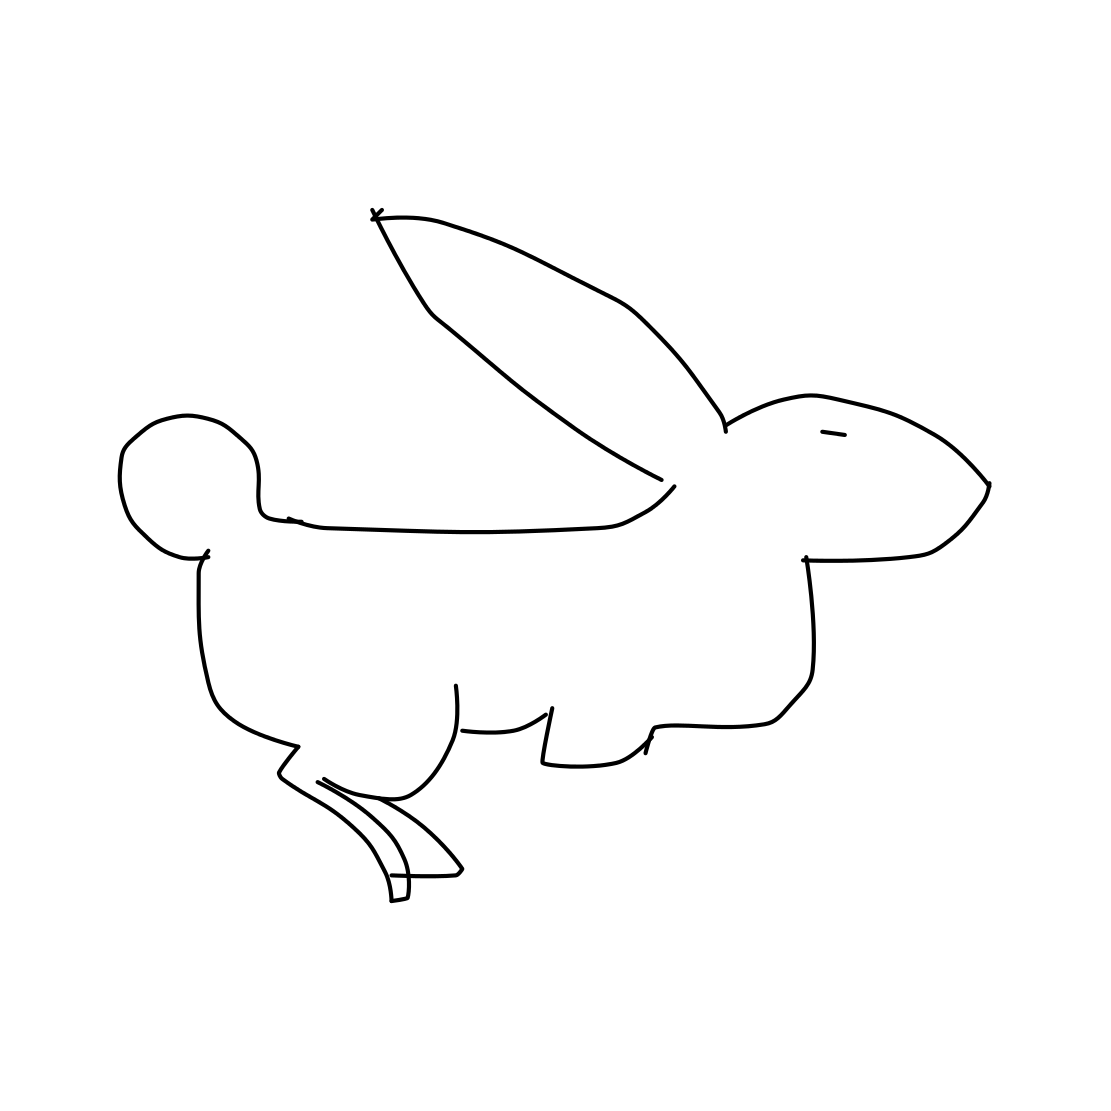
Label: rabbit